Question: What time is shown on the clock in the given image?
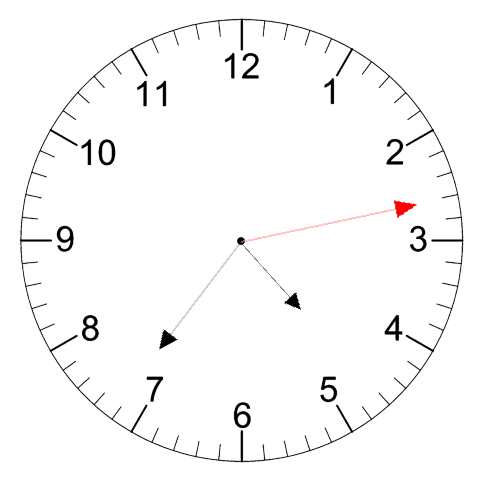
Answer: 04:36:13